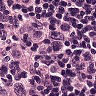
Metastatic tissue present: yes